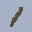
Label: 1